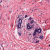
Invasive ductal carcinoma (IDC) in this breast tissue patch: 0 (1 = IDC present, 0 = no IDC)